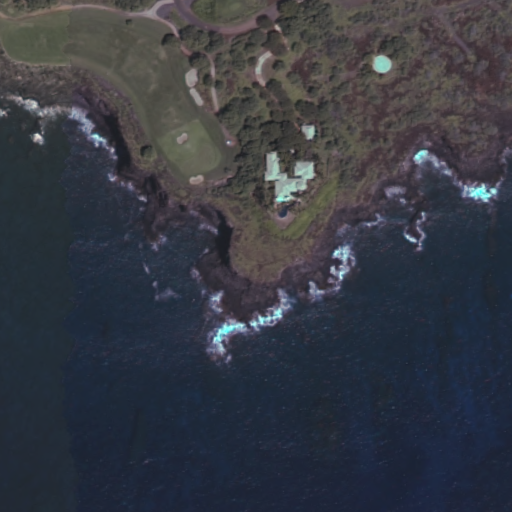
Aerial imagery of cape in Hawaii named Kaluakoi Point containing only unknown